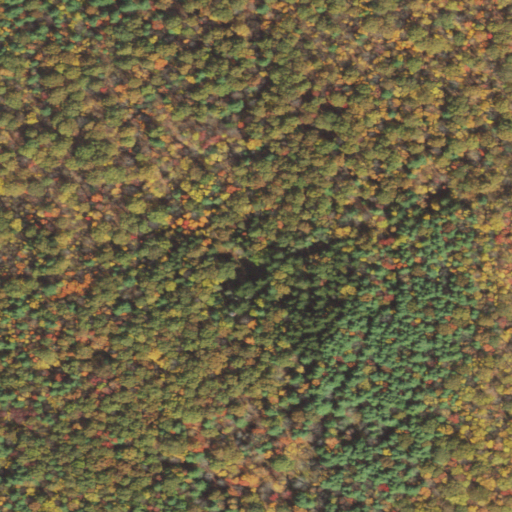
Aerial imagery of ridge(s) in Pennsylvania named Buckhorn Ridge containing deciduous forest, mixed forest, evergreen forest, and open development